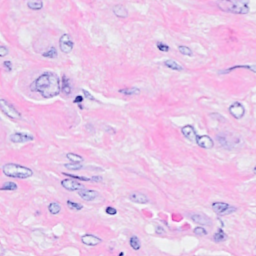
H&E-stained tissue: Breast